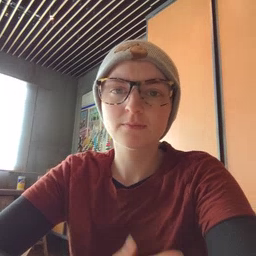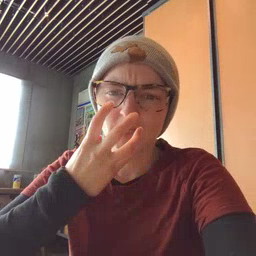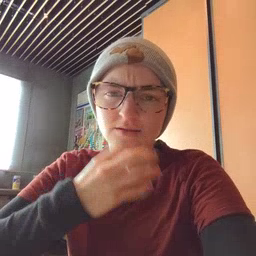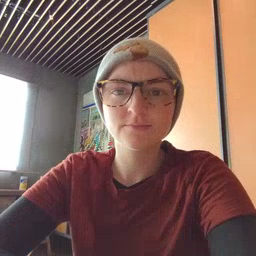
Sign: mad